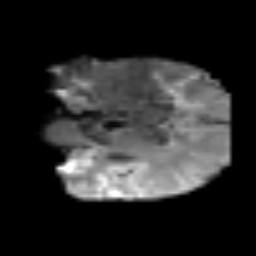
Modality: T2w
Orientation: coronal
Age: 40
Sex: male
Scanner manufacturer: siemens
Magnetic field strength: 3 T
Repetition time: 3.2 s
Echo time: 0.081 s